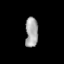
Tissue: lung
Cell type: Epithelial cells
Senescence score: 0.2093
Nuclear area (px): 376
Mean DAPI intensity: 164.468